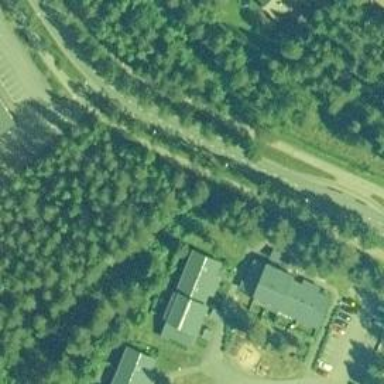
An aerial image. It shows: Cycleway.